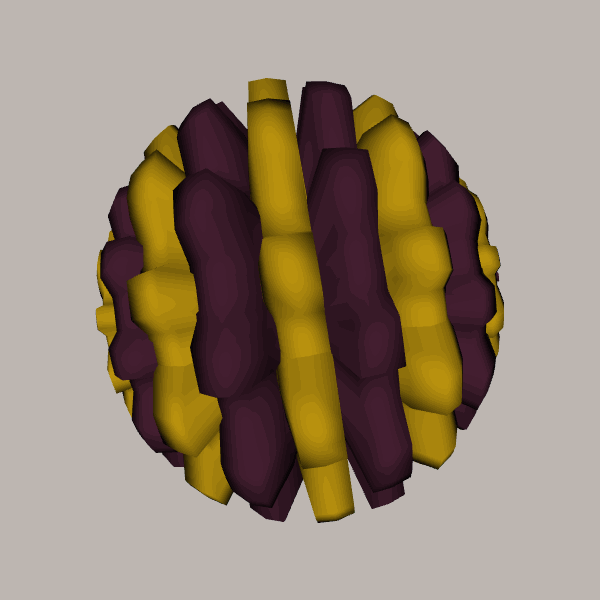
Background: light